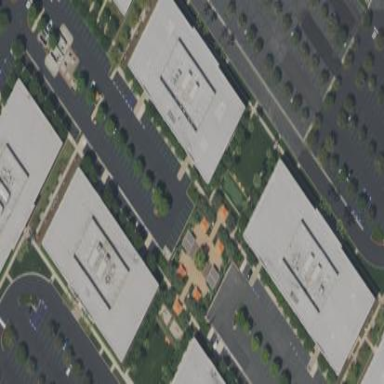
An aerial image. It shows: Office building.